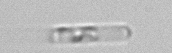
Label: Cerataulina_pelagica